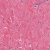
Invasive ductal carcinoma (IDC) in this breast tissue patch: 0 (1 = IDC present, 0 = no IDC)